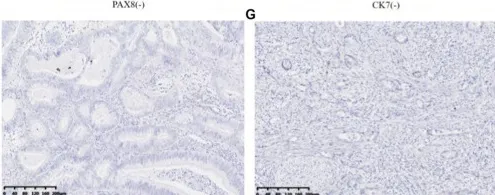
(C-G) Cervical metastatic intestinal-type differentiated adenocarcinoma (IHC 10x).
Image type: pathology (immunostaining)